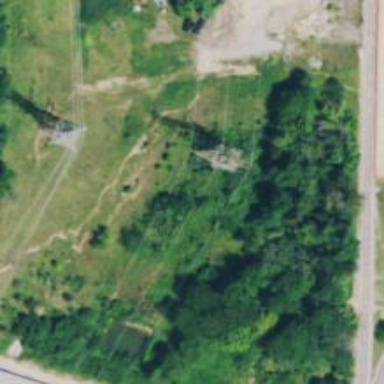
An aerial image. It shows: Lattice structure tower used for power distribution.